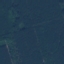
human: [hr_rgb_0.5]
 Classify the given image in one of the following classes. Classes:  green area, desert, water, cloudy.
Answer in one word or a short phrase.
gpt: green area